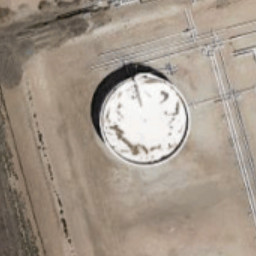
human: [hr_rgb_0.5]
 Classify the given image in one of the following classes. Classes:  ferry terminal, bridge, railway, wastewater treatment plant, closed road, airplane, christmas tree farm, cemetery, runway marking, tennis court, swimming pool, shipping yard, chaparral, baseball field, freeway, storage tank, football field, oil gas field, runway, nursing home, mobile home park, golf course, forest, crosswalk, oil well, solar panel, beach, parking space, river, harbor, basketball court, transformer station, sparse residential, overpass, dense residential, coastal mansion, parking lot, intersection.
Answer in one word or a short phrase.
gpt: storage tank